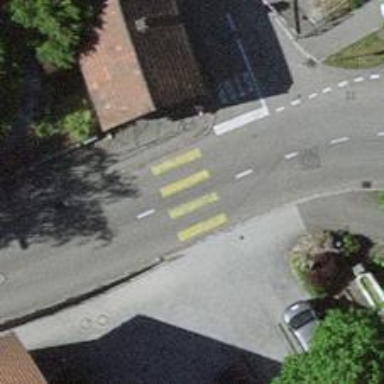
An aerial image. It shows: Zebra crossing on the road.